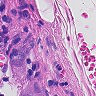
Metastatic tissue present: yes